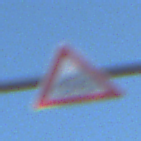
Verkehrszeichen: RadverkehrRechts
Umgebung: Outdoor, Nature
Tageszeit: MorningAfternoon
Wetter: PartlyCloudy
Licht: Natural
Jahreszeit: NotSpecified
Kontrast: HighContrast